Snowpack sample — Snodgrass Mountain, Crested Butte, Colorado (2/4/25, 12:06 PM MST)
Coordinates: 38.923, -106.968
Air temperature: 35 °F
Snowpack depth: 80 cm
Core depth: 30 cm
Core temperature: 35.6 °F
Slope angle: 14°, slope face: 78°
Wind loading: low
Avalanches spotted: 0
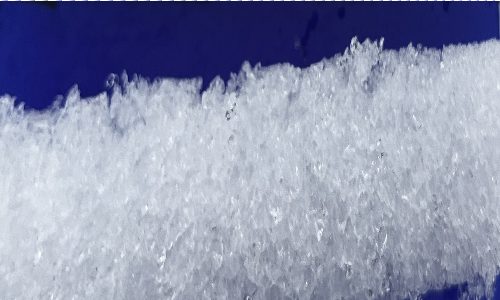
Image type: core
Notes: No avalanches nearby, unusually warm weather for the last month reported by residents, Collected 25 yards from treeline